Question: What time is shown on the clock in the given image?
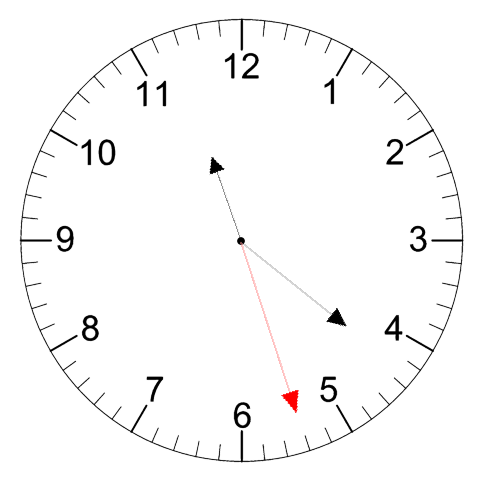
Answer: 11:21:27